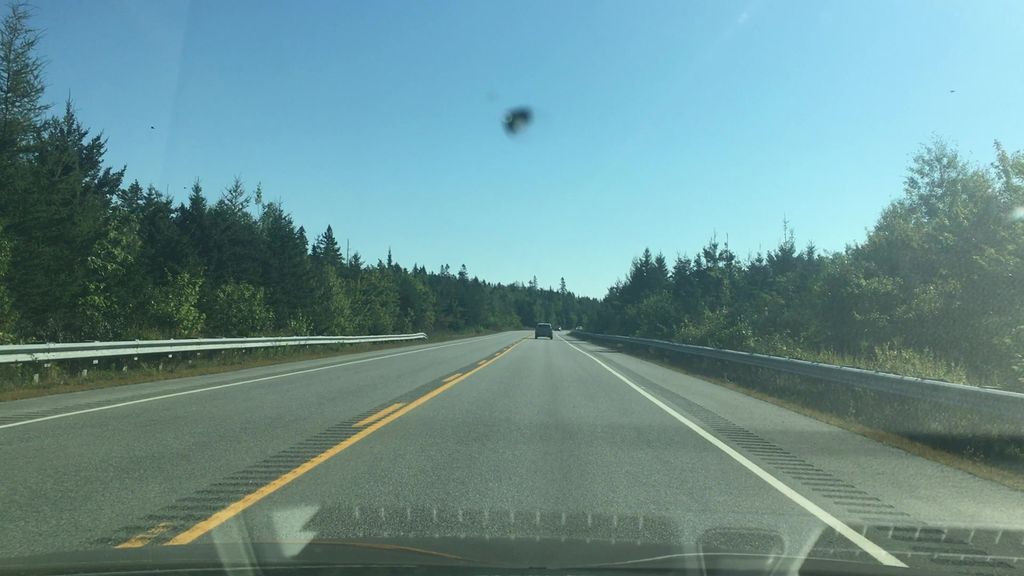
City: halifax